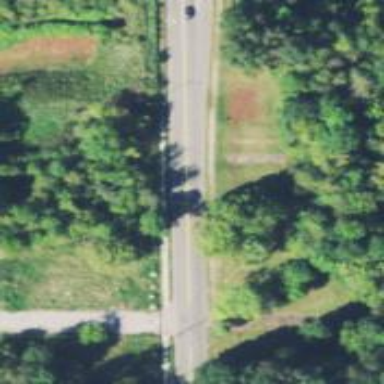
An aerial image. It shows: Historic road.